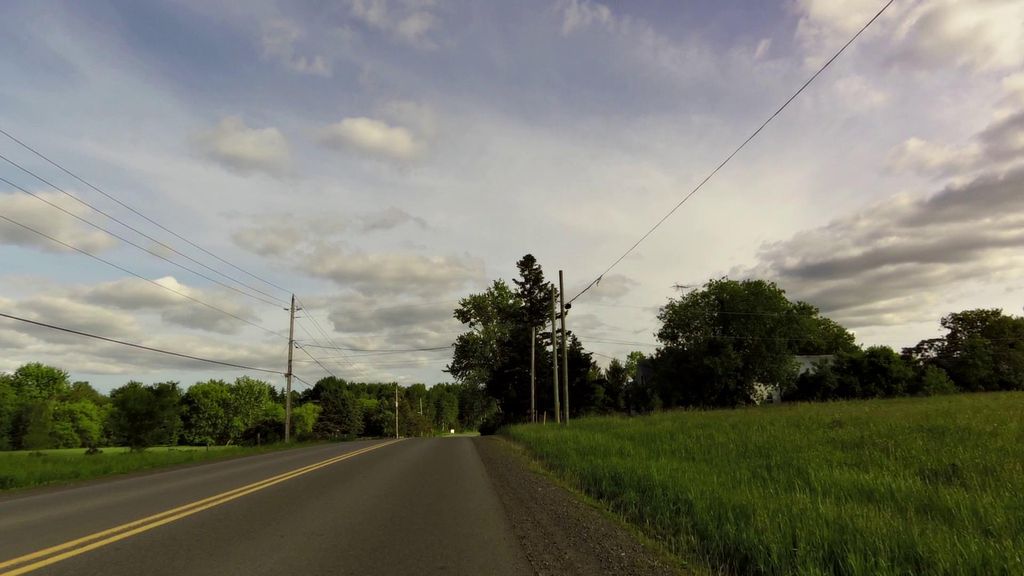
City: ottawa-gatineau